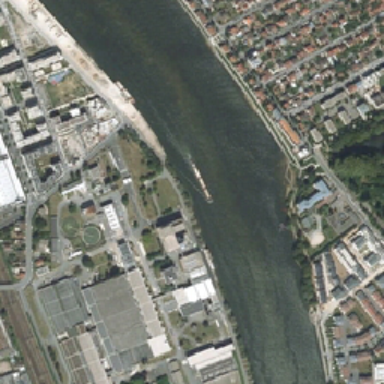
A row of trees was planted along the river .